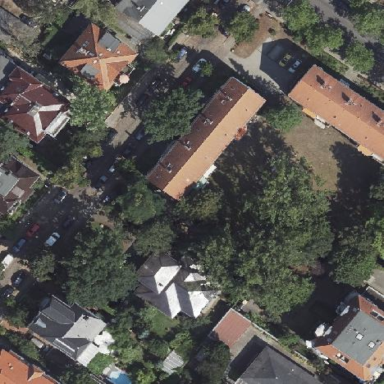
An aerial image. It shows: Gabled roof apartments building.